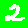
Digit: 2